Question: I'm trying several ways to implement a simple particle system.
Here i am using the ping-pong technique between several textures, all attached to an unique fbo.
I think all the bindings/setup are correct because i see that it write to the B textures using the data from the A textures.
The problem is that only one texel of the B textures is being written to:

In this image, i try to copy the texels from the source textures to the destination textures.
So let's get to the code:
## Setup code
'''
#define NB_PARTICLE 5
GLuint fbo;
GLuint tex[6];
GLuint tex_a[3];
GLuint tex_b[3];
int i;
// 3 textures for position/vitesse/couleur
// we double them for ping-pong so 3 * 2 = 6 textures
glGenTextures(6, tex);
for (i = 0 ; i < 6 ; i++ )
{
glBindTexture(GL_TEXTURE_1D, tex[i]);
glTexImage1D(GL_TEXTURE_1D, 0, GL_RGBA32F, NB_PARTICLE, 0, GL_RGBA, GL_FLOAT, NULL);
glTexParameteri(GL_TEXTURE_1D, GL_TEXTURE_MIN_FILTER, GL_NEAREST);
glTexParameteri(GL_TEXTURE_1D, GL_TEXTURE_MAG_FILTER, GL_NEAREST);
glTexParameteri(GL_TEXTURE_1D, GL_TEXTURE_WRAP_S, GL_CLAMP);
glTexParameteri(GL_TEXTURE_1D, GL_TEXTURE_WRAP_T, GL_CLAMP);
}
for (i = 0; i < 3; i++)
{
tex_a[i] = tex[i];
tex_b[i] = tex[i + 3];
}
// Uploads particle data from "a" textures
glBindTexture(GL_TEXTURE_1D, tex_a[0]);
glTexImage1D(GL_TEXTURE_1D, 0, GL_RGBA32F, NB_PARTICLE, 0, GL_RGBA, GL_FLOAT, seed_pos);
glBindTexture(GL_TEXTURE_1D, tex_a[1]);
glTexImage1D(GL_TEXTURE_1D, 0, GL_RGBA32F, NB_PARTICLE, 0, GL_RGBA, GL_FLOAT, seed_vit);
glBindTexture(GL_TEXTURE_1D, tex_a[2]);
glTexImage1D(GL_TEXTURE_1D, 0, GL_RGBA32F, NB_PARTICLE, 0, GL_RGBA, GL_FLOAT, seed_color);
// Create the fbo
glGenFramebuffers(1, &fbo);
glBindFramebuffer(GL_DRAW_FRAMEBUFFER, fbo);
// Attach the textures to the corresponding fbo color attachments
int i;
for (i = 0; i < 6; i++)
glFramebufferTexture1D(GL_DRAW_FRAMEBUFFER, GL_COLOR_ATTACHMENT0 + i, GL_TEXTURE_1D, tex[i], 0);
glBindFramebuffer(GL_DRAW_FRAMEBUFFER, 0);
'''
## Render code
'''
static int pingpong = 1;
glUseProgram(integratorShader);
glBindVertexArray(0);
glBindFramebuffer(GL_DRAW_FRAMEBUFFER, fbo);
// Set the input textures to be the "a" textures
int i;
for (i = 0 ; i < 3 ; i++ )
{
glActiveTexture(GL_TEXTURE0 + i);
glBindTexture(GL_TEXTURE_1D, tex_a[i]);
}
// Set the draw buffers to be the "b" textures attachments
glDrawBuffers(3, GL_COLOR_ATTACHMENT0 + (pingpong * 3) );
glViewport(0, 0, NB_PARTICLE, 1);
glDrawArrays(GL_POINTS, 0, NB_PARTICLE);
glBindFramebuffer(GL_DRAW_FRAMEBUFFER, 0);
glUseProgram(0);
// A became B and B became A
swapArray(tex_a, tex_b, 3);
pingpong++;
pingpong %= 2;
'''
## Vertex shader
'''
#version 430
void main() {
gl_Position = vec4(gl_VertexID, 0, 0, 1);
}
'''
## Fragment shader
'''
#version 430
// binding = texture unit
layout (binding = 0) uniform sampler1D position_texture;
layout (binding = 1) uniform sampler1D vitesse_texture;
layout (binding = 2) uniform sampler1D couleur_texture;
// location = index in the "drawBuffers" array
layout (location = 0) out vec4 position_texel;
layout (location = 1) out vec4 vitesse_texel;
layout (location = 2) out vec4 couleur_texel;
void main() {
vec4 old_position_texel = texelFetch(position_texture, int(gl_FragCoord.x), 0);
vec4 old_vitesse_texel = texelFetch(vitesse_texture, int(gl_FragCoord.x), 0);
vec4 old_couleur_texel = texelFetch(couleur_texture, int(gl_FragCoord.x), 0);
position_texel = old_position_texel;
vitesse_texel = old_vitesse_texel;
couleur_texel = old_couleur_texel;
}
'''
As i'm using 1D textures, i thought the only data i need to send is an index and that i could perfectly use gl_VertexID for that. That's why i'm sending 0 attributes data.
I think the problem is the way i set gl_FragCoord (and sadly it is the only variable i can't debug :( )
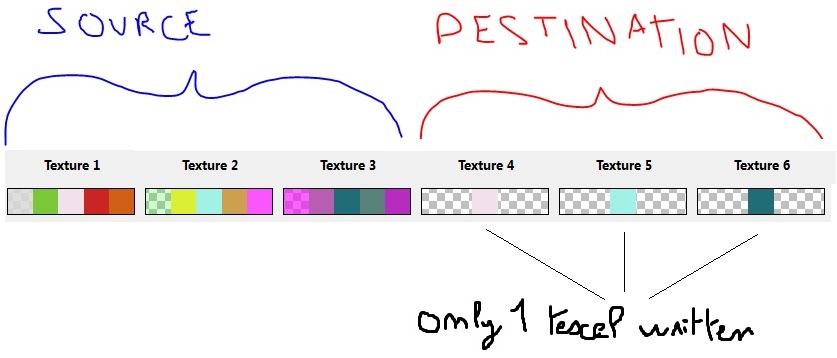
Answer: The problem is how you invoke the shaders. You have basically set up a standard GPGPU fragment shader pipeline, process each texel of an input texture and write the result to the corresponding texel in the output texture. But your way of invoking this GPGPU pipeline, i.e. the way you render the geometry, is complete rubbish. All the other stuff, especially your fragment shader and your way of using the 'gl_FragCoord' is completely fine.
It seems you are confusing the computation pass (where you want to compute the particle positions) with the drawing pass (where you want to render the particles, probably as points). But here in this GPGPU stage there is absolutely no need to render N points, since you don't do anything useful in the vertex shader anyway. All you want to do is generate a fragment for each pixel of the framebuffer. But that is already achieved for you by the rasterizer anyway. When you want to draw a triangle in a "normal" graphics application, you don't subdivide that triangle into pixels yourself and draw those as 'GL_POINTS' either, do you? The exact error why it fails is your strange use of 'gl_VertexID' as coordinate. Since you don't use any transformations, the output vertex coordinate should lie in the [-1,1]-box, everything else gets clipped away. But your points are at positions (0,0), (1,0), (2,0),..., so they don't cover the framebuffer densely anyway and only the point at (0,0) gets drawn, which is exactly the center pixel you see (the point at (1,0) probably gets clipped away too due to rounding and stuff).
So what you have to do is just draw a single quad that covers the whole framebuffer. This means without any transformations it should cover the complete clip space and thus the [-1,1]-square (in fact when using a framebuffer that's just a single pixel high, a line would even do). The rasterizer then generates all the fragments you need for you. You can still achieve this without any attributes, by just rendering a single quad (without any attributes activated):
'''
glDrawArrays(GL_TRIANGLE_STRIP, 0, 4);
'''
And then use the vertex ID to select the appropriate corner of the quad:
'''
const vec2 corners[4] = {
vec2(-1.0, 1.0), vec2(-1.0, -1.0), vec2(1.0, 1.0), vec2(1.0, -1.0) };
void main()
{
gl_Position = vec4(corners[gl_VertexID], 0.0, 1.0);
}
'''
This will then generate a fragment for each pixel and everything else should work fine.
---
As a side note, I'm not sure you really want a 1D texture here, as 1D textures have rather strict size constraints compared to buffers. You can just use a 2D texture, this won't change anything in your current processing (though it might require some little index magic when actually drawing the particles).
In fact when you already use OpenGL 4.3, the much more natural way to do such GPGPU tasks like a particle engine would be a <URL>.